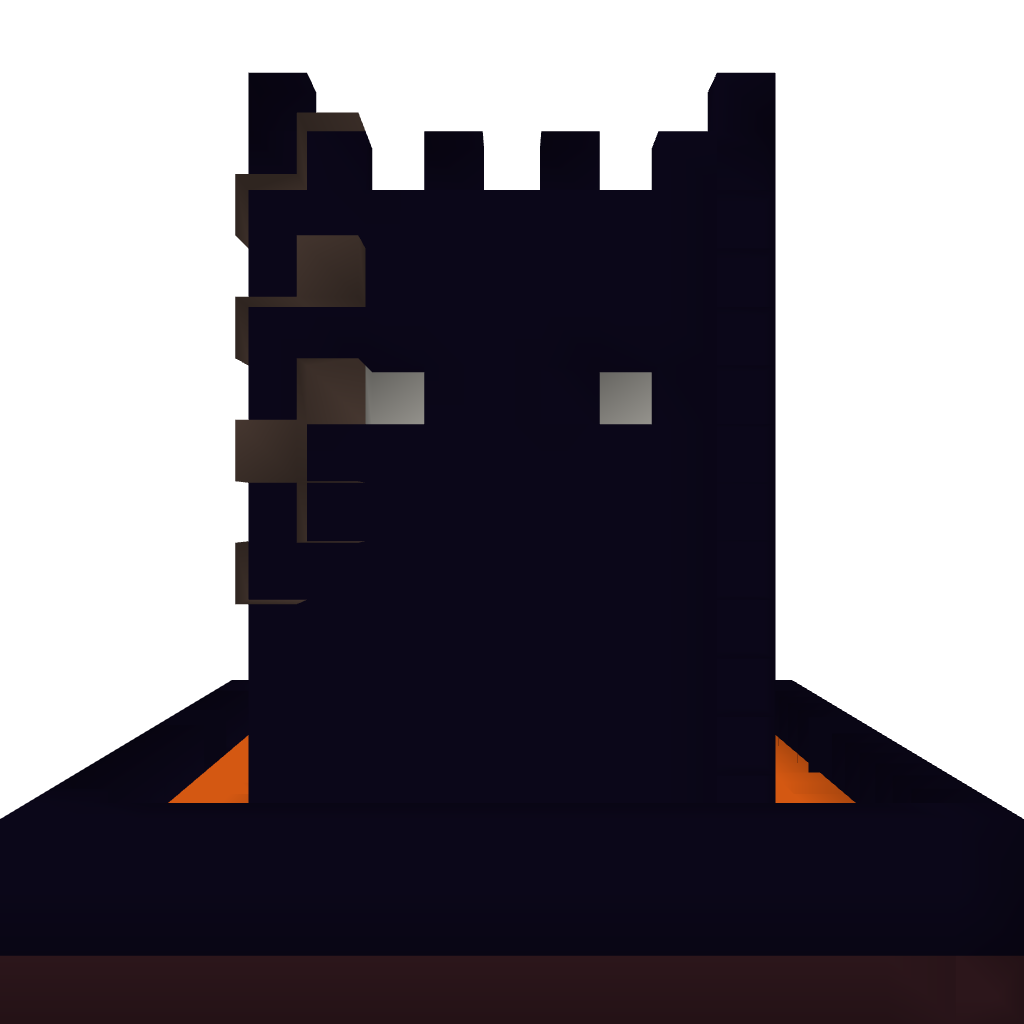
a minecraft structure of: PvPTower: Obsidian